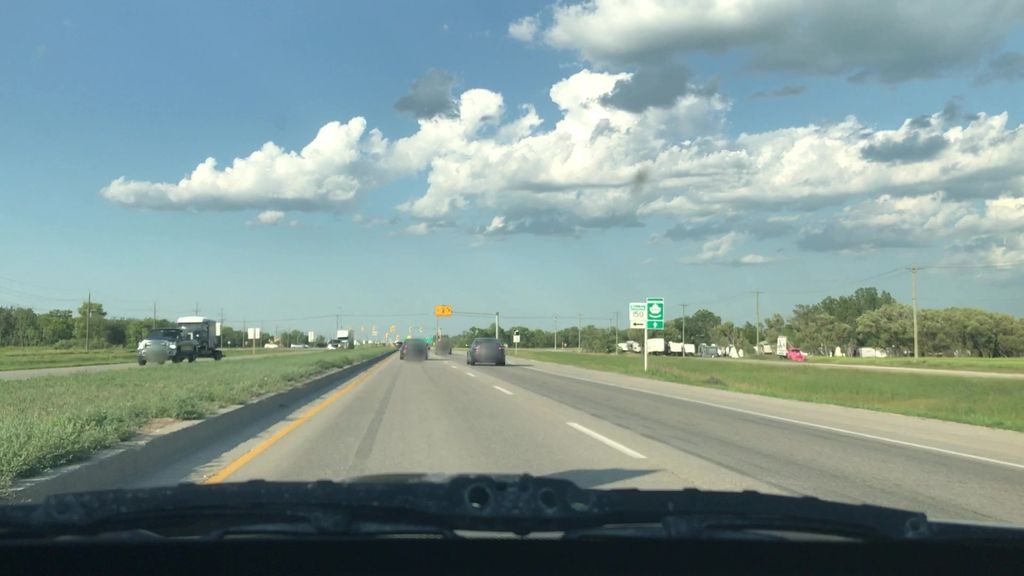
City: winnipeg